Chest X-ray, PA view. Patient: 36 years old, sex F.
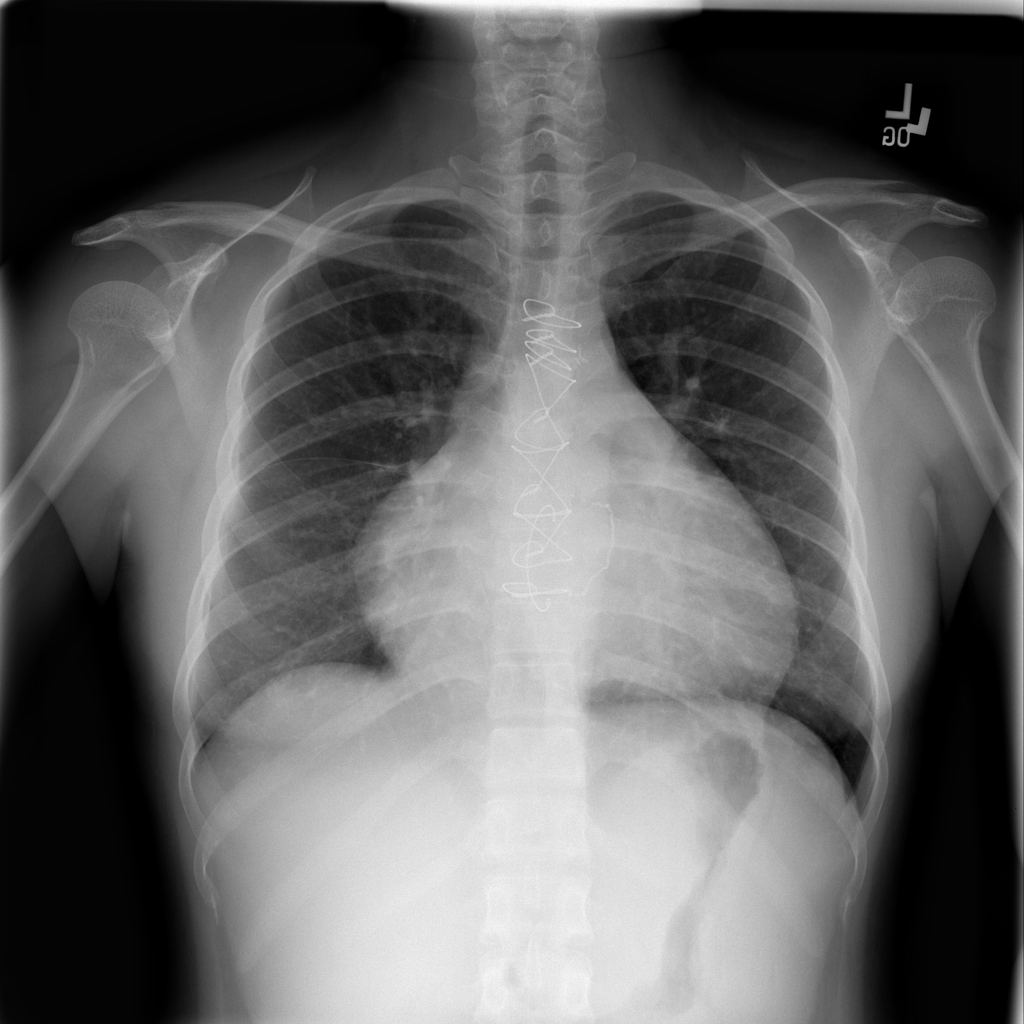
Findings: Cardiomegaly, Effusion